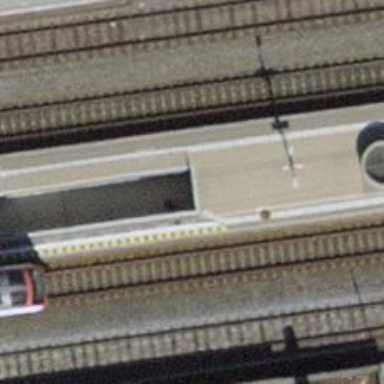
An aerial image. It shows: Footway with asphalt surface going through tunnel.